Aerial crown-view tile of a tropical tree (Barro Colorado Island, Panama), acquired 20250317:
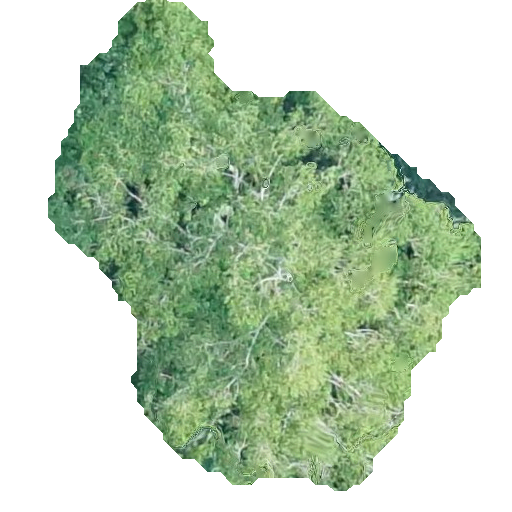
Species: Trema micranthum
GBIF accepted scientific name: Trema micranthum
Crown area: 191.032 m²